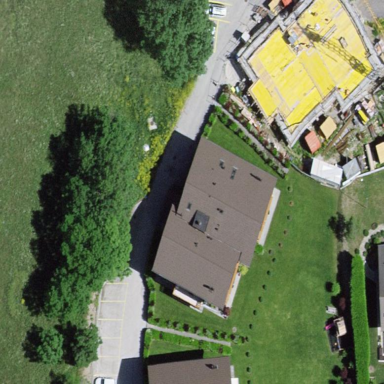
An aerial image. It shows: Residential building.